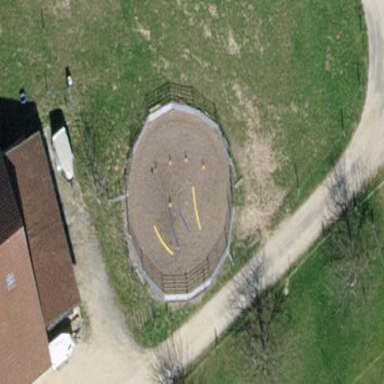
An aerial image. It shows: Equestrian pitch for leisure land sports.